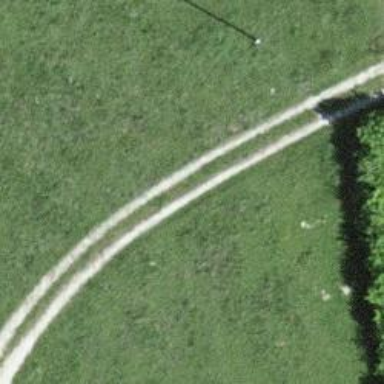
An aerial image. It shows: Track with grade 3 tracktype.